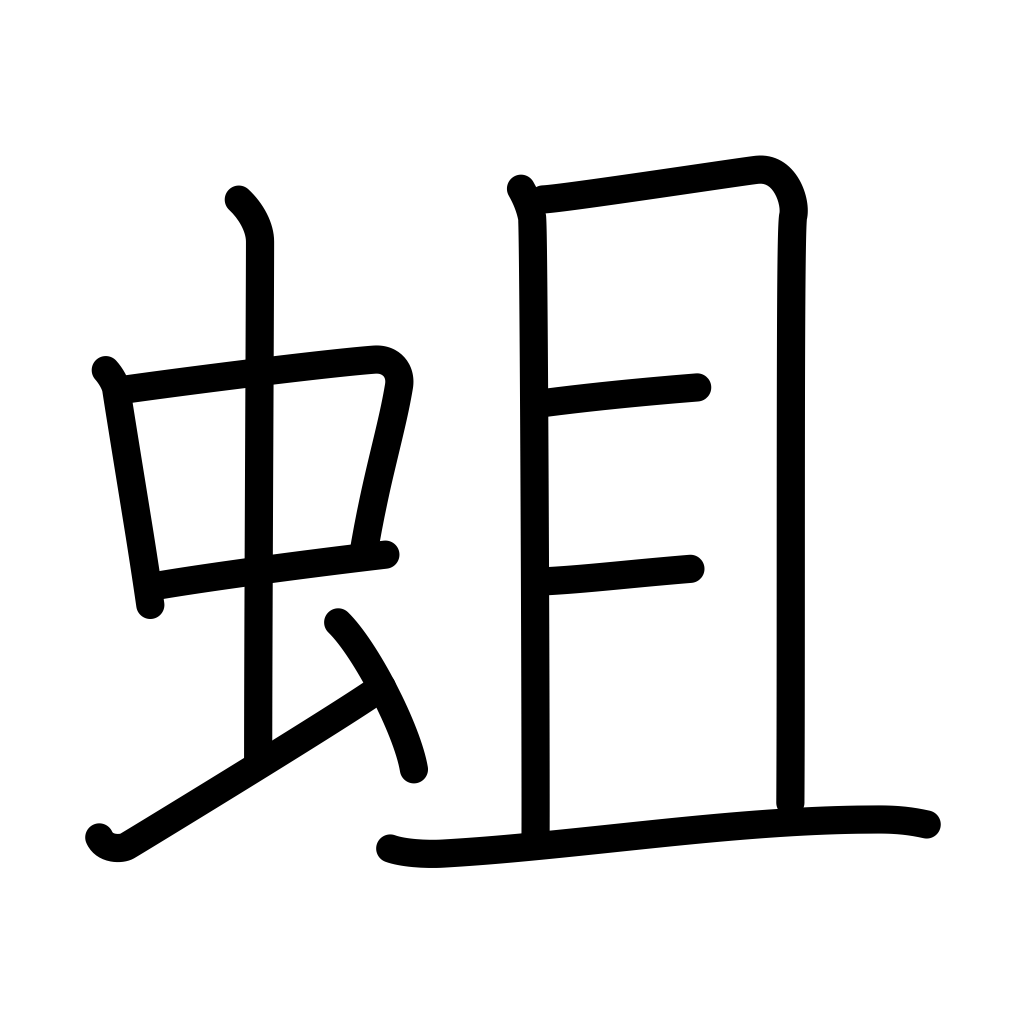
Meaning: worm, grub, maggot